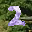
Label: 2